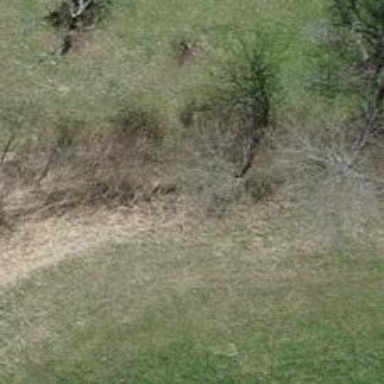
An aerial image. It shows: Ditch in the surroundings.